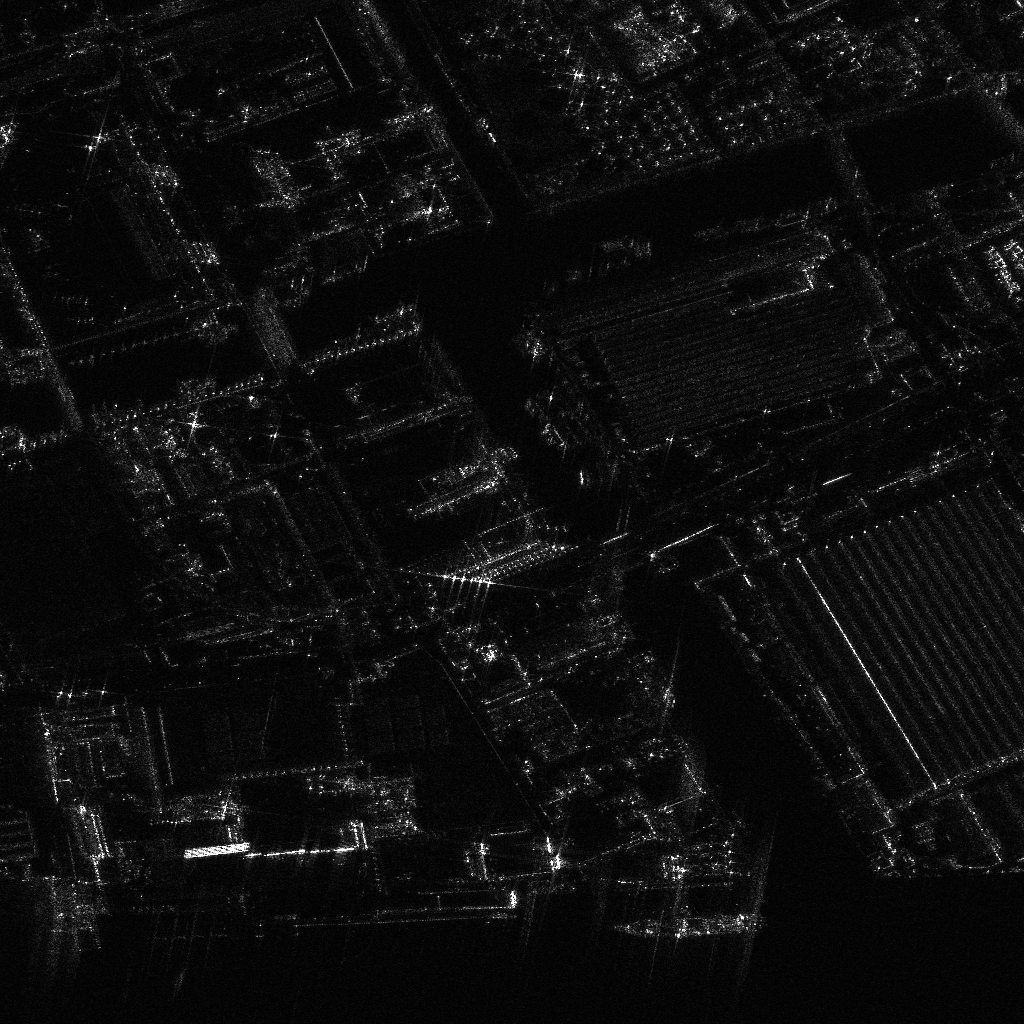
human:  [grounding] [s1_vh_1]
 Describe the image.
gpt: In the satellite image, there is  <ref>1 medium ore-oil </ref> <box>[[65, 82, 68, 98, 88]]</box> located at bottom.